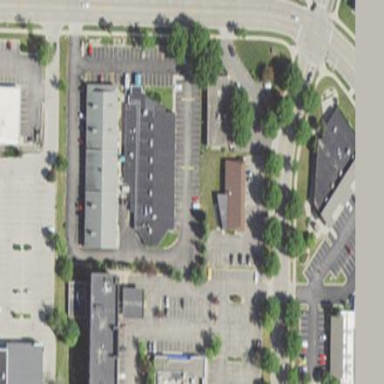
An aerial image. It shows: Commercial area.